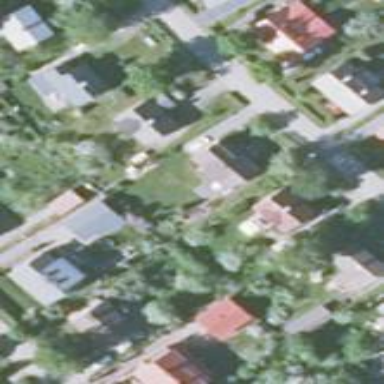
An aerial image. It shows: Residential area.